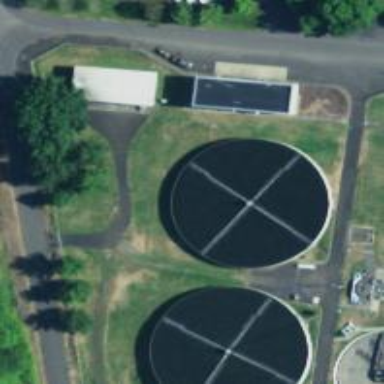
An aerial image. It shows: Body of wastewater.